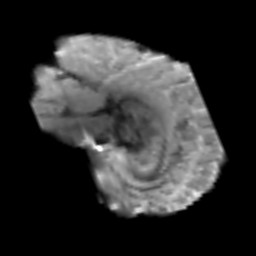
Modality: T2w
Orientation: sagittal
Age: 56
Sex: male
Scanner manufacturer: siemens
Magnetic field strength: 3 T
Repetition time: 5.6 s
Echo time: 0.082 s